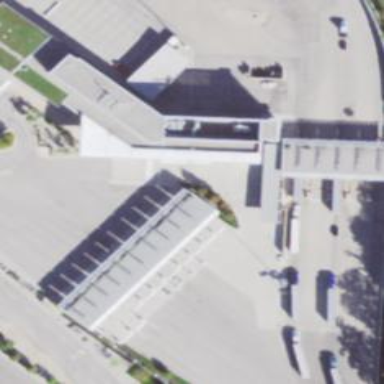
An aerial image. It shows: Building used for border control.